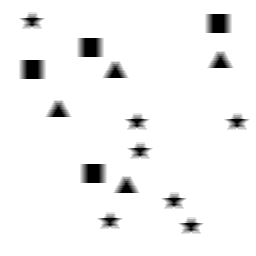
Squares: 4
Triangles: 4
Stars: 7
Total shapes: 15